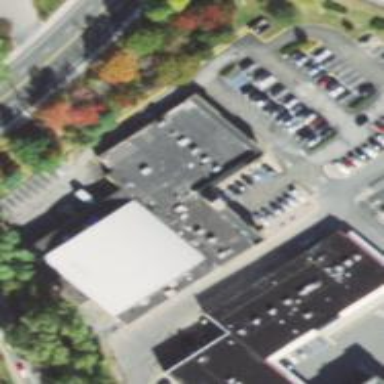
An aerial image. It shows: Post office.